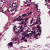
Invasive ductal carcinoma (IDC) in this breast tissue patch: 1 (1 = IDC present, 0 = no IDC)